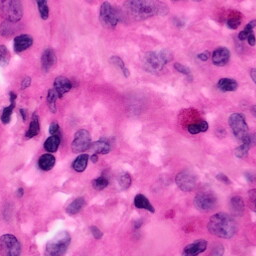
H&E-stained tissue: Pancreatic